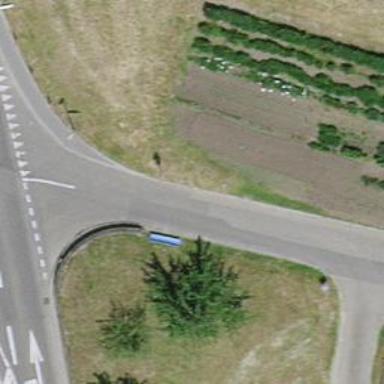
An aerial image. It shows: Blue bench.